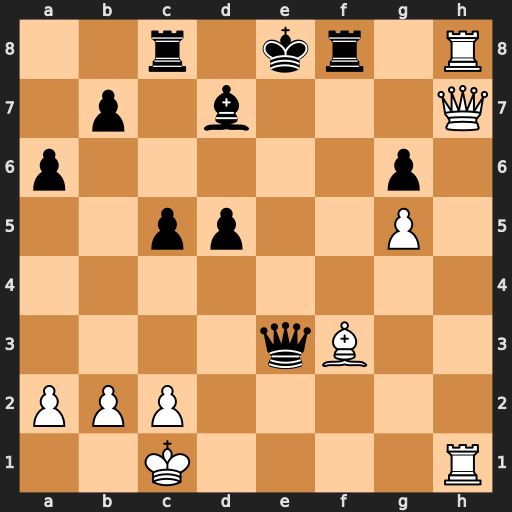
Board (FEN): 2r1kr1R/1p1b3Q/p5p1/2pp2P1/8/4qB2/PPP5/2K4R
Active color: w
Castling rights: -
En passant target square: -
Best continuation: Kb1 Qxf3 Qxg6+